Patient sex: M
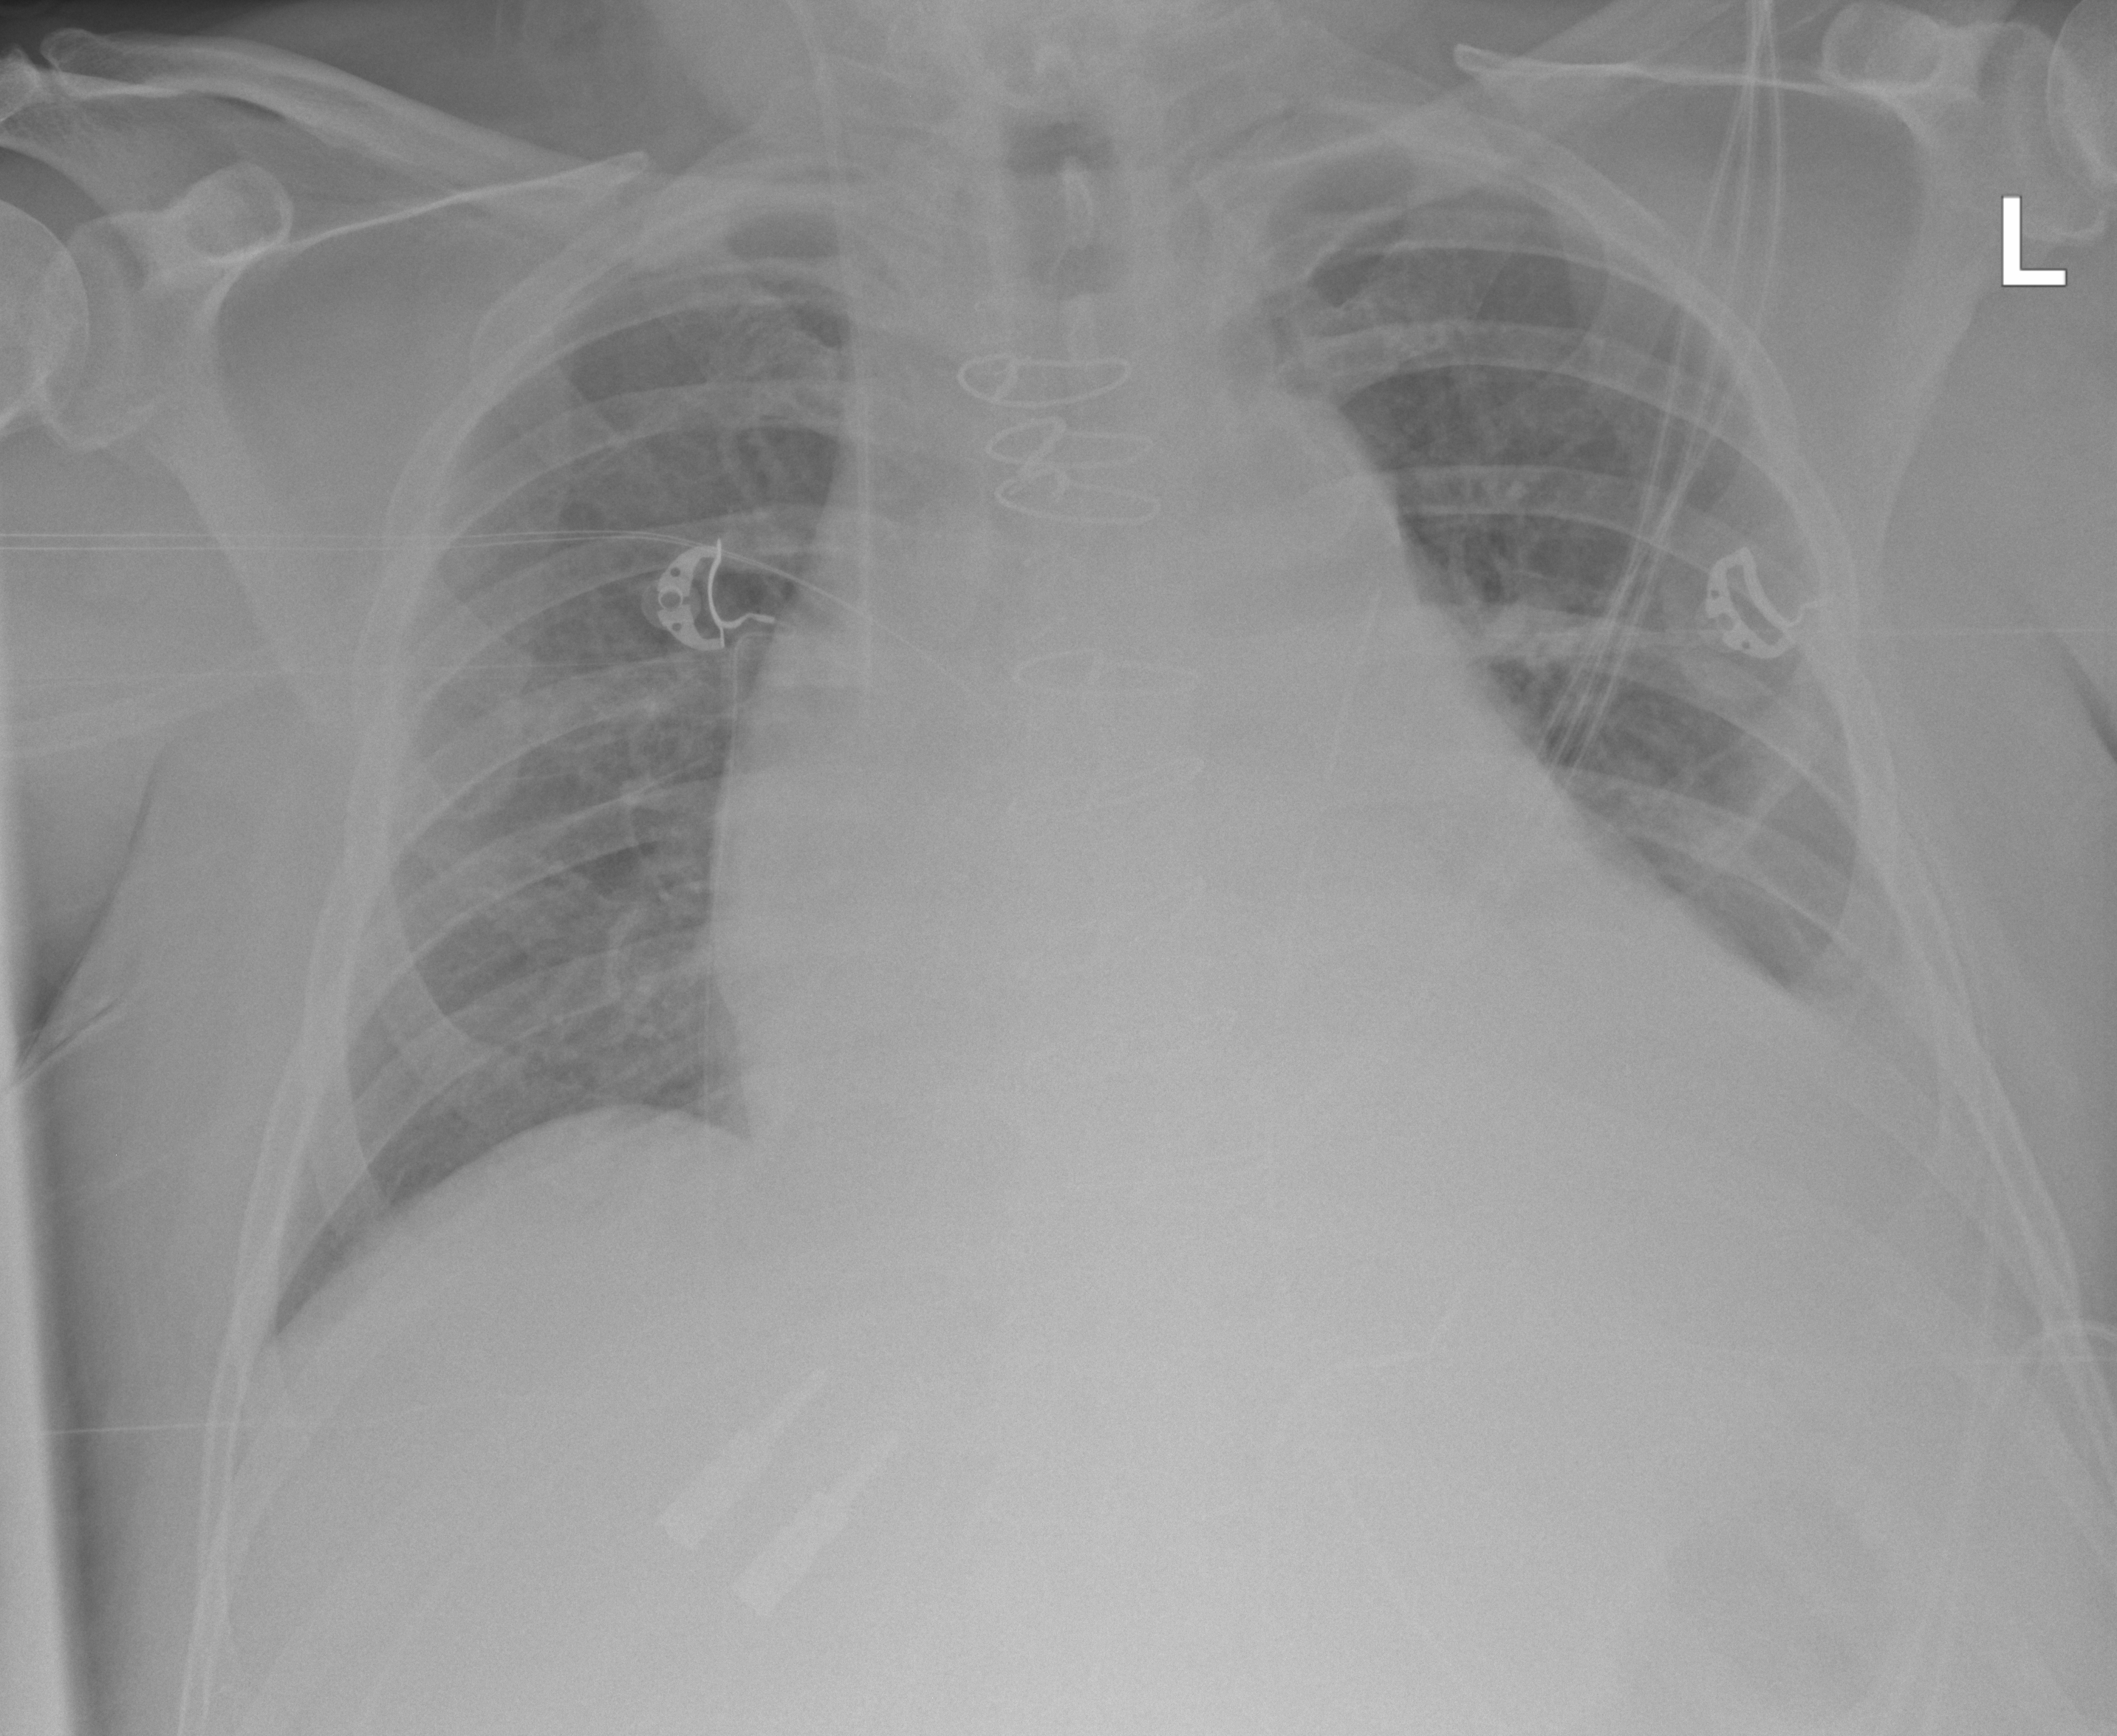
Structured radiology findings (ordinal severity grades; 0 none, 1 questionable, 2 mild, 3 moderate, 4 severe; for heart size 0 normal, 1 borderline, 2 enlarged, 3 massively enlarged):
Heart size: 3
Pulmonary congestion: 1
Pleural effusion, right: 0
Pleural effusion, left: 2
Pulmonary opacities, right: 0
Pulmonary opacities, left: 0
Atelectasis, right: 0
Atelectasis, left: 2